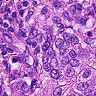
Metastatic tissue present: yes